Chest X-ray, PA view. Patient: 42 years old, sex M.
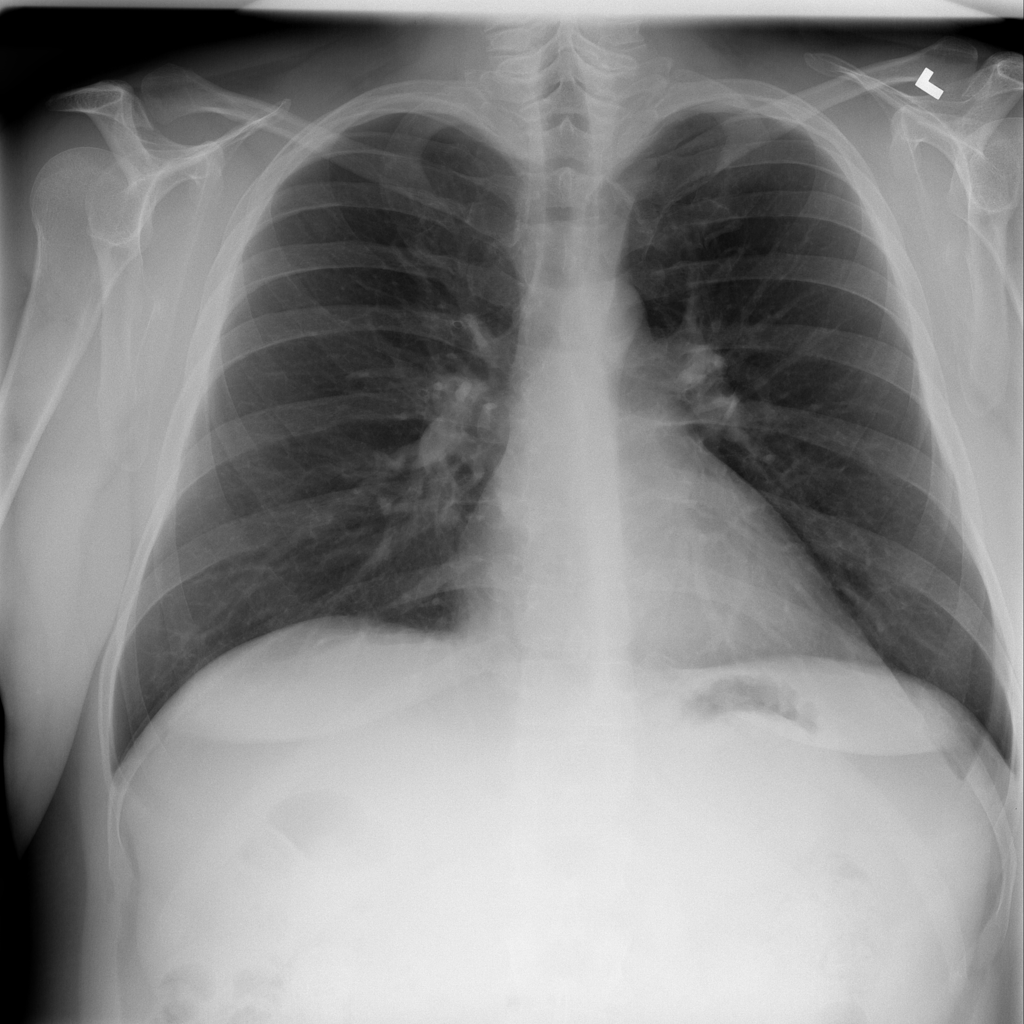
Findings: No Finding